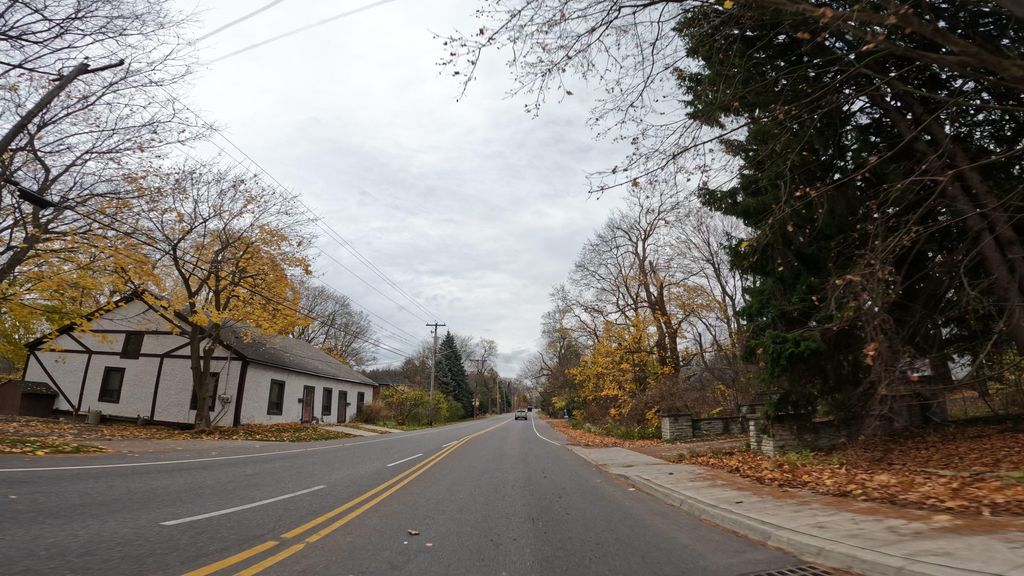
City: hamilton